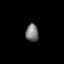
Tissue: lung
Cell type: Others
Senescence score: 0.1924
Nuclear area (px): 220
Mean DAPI intensity: 122.105